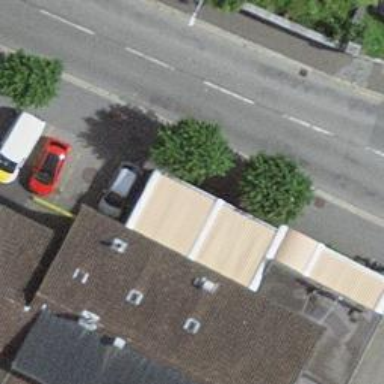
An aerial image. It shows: Restaurant.